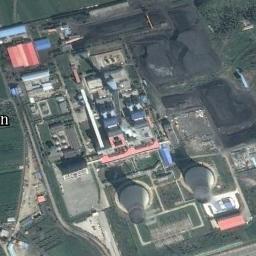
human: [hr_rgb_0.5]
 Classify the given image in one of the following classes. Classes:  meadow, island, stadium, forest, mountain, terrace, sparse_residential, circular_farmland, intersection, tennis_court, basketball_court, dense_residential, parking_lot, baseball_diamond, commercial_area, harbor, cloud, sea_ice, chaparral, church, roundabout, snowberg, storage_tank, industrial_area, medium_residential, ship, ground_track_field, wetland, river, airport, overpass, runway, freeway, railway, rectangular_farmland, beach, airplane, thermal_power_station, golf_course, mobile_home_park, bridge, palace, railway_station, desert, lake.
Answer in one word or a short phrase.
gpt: thermal_power_station